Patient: sex M, age 52
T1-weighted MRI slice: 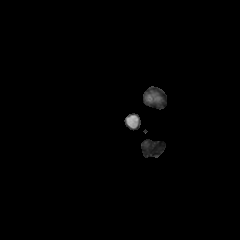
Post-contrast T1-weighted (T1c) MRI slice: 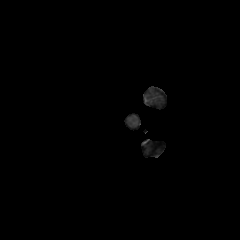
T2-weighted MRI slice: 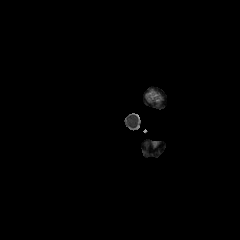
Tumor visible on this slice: no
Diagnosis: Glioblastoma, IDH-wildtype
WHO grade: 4